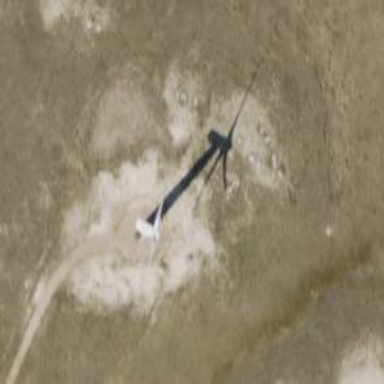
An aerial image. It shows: Wind turbine power generator.